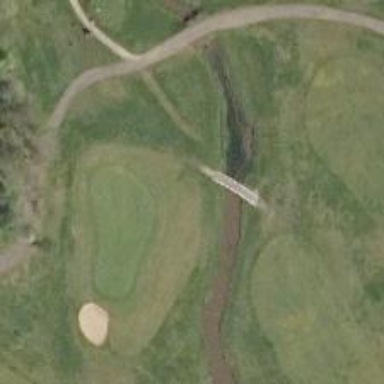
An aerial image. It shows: Pathway for golfing.